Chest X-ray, AP view. Patient: 66 years old, sex M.
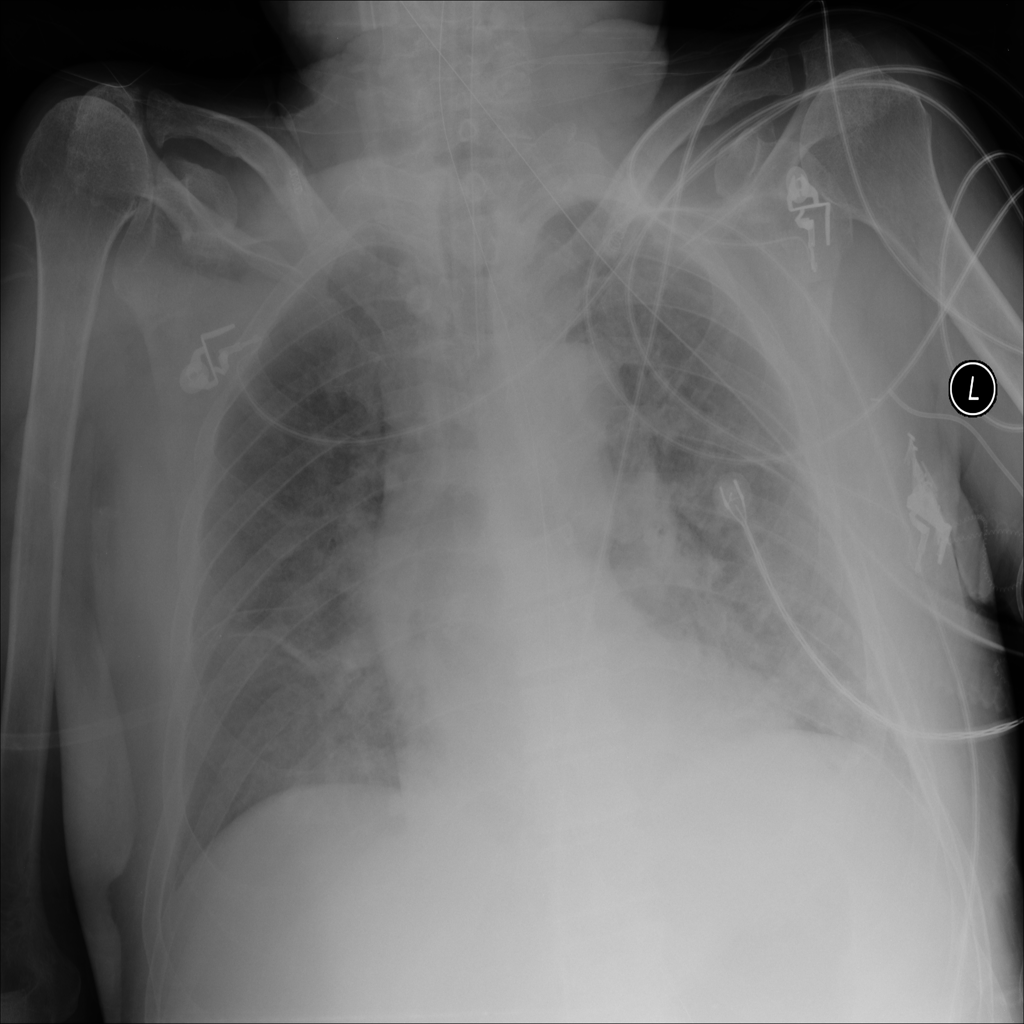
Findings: Atelectasis